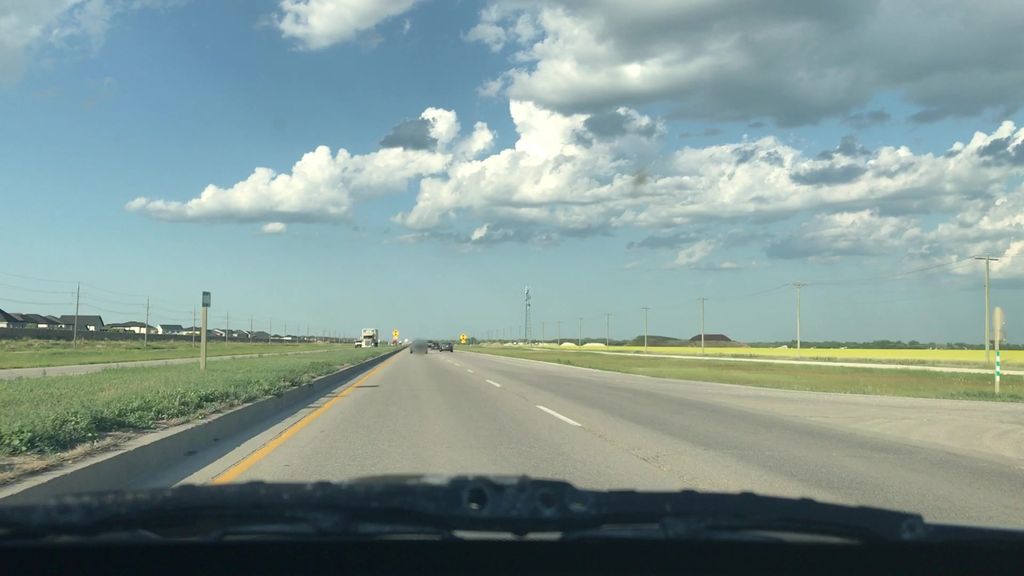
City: winnipeg